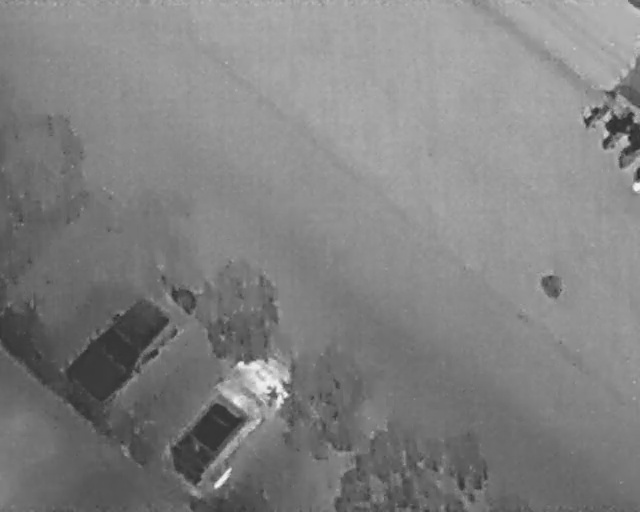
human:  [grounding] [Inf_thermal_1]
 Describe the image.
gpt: In the satellite image, there is  <ref>1 large car </ref> <box>[[29, 66, 41, 97, 129]]</box> located at bottom,  <ref>1 large car </ref> <box>[[15, 51, 25, 81, 133]]</box> located at left,  <ref>3 large bicycle </ref> <box>[[89, 19, 97, 23, 42], [91, 22, 99, 26, 42], [94, 26, 101, 30, 2]]</box> located at top right,  <ref>1 small bicycle </ref> <box>[[96, 34, 101, 36, 2]]</box> located at right.